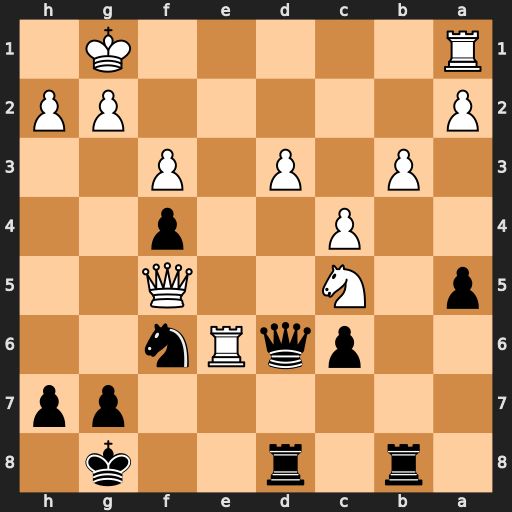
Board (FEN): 1r1r2k1/6pp/2pqRn2/p1N2Q2/2P2p2/1P1P1P2/P5PP/R5K1
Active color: b
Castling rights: -
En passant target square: -
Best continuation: Qd4+ Kf1 Qxa1+